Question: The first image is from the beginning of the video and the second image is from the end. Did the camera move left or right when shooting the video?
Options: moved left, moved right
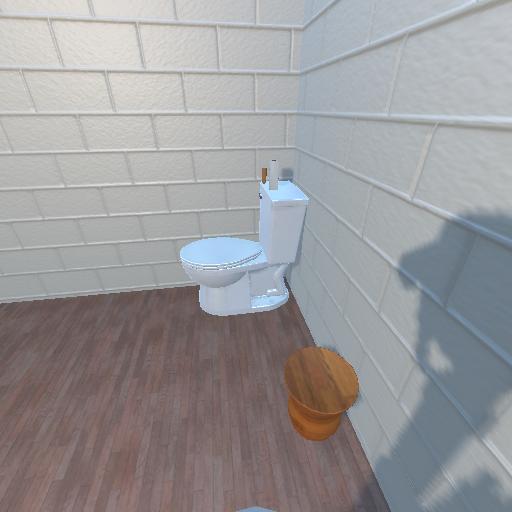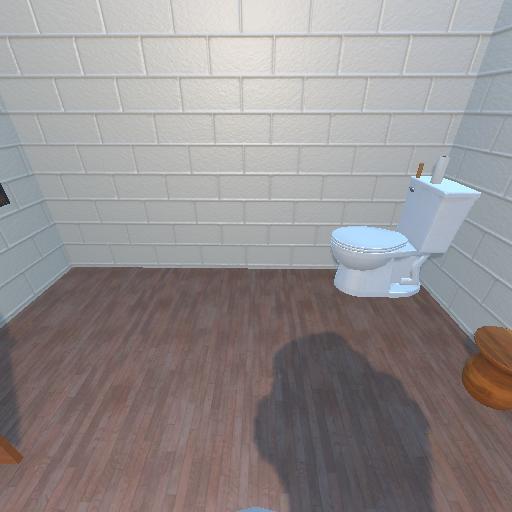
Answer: moved left